Question: i am new to this development field in iphone and i want to create list button like this:

according to above image i want to create custom object in Xcode
how can i implement it?
Thanks in Advance..
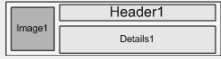
Answer: You are talking about "list button" so I guess you want a "list", i.e. a table view.
You can have a look at UITableViewCell, and more specifically to its imageView, textLabel and detailedTextLabel properties which look like what you want to achieve.
Useful documentation from Apple about tableView cells can be found <URL>